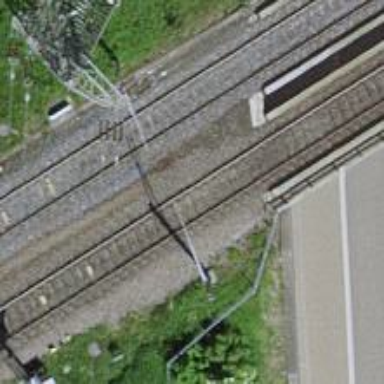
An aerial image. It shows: Railway bridge with electrified contact line. There is one track on the bridge.